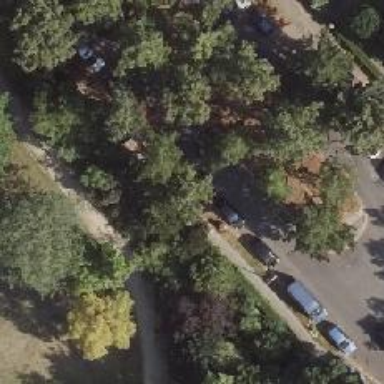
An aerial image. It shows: Beautiful avenue lined with deciduous broadleaved trees.